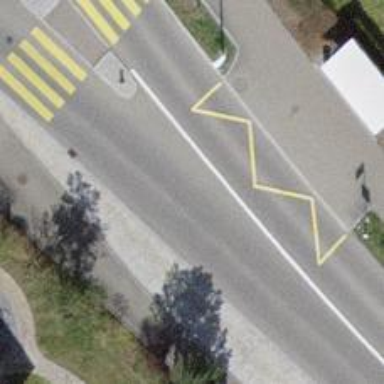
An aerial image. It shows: Bus stop equipped with public transport stop position.